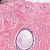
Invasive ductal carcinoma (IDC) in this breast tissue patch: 0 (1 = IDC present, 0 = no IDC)